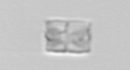
Label: Bacillariophyceae_morphotype1